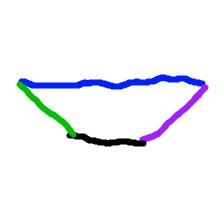
Shape: trapezoid